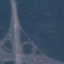
Land use / land cover: Highway